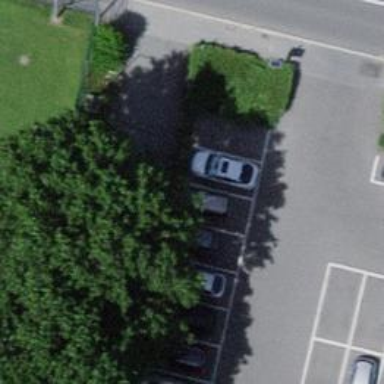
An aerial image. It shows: Charging station.